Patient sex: M
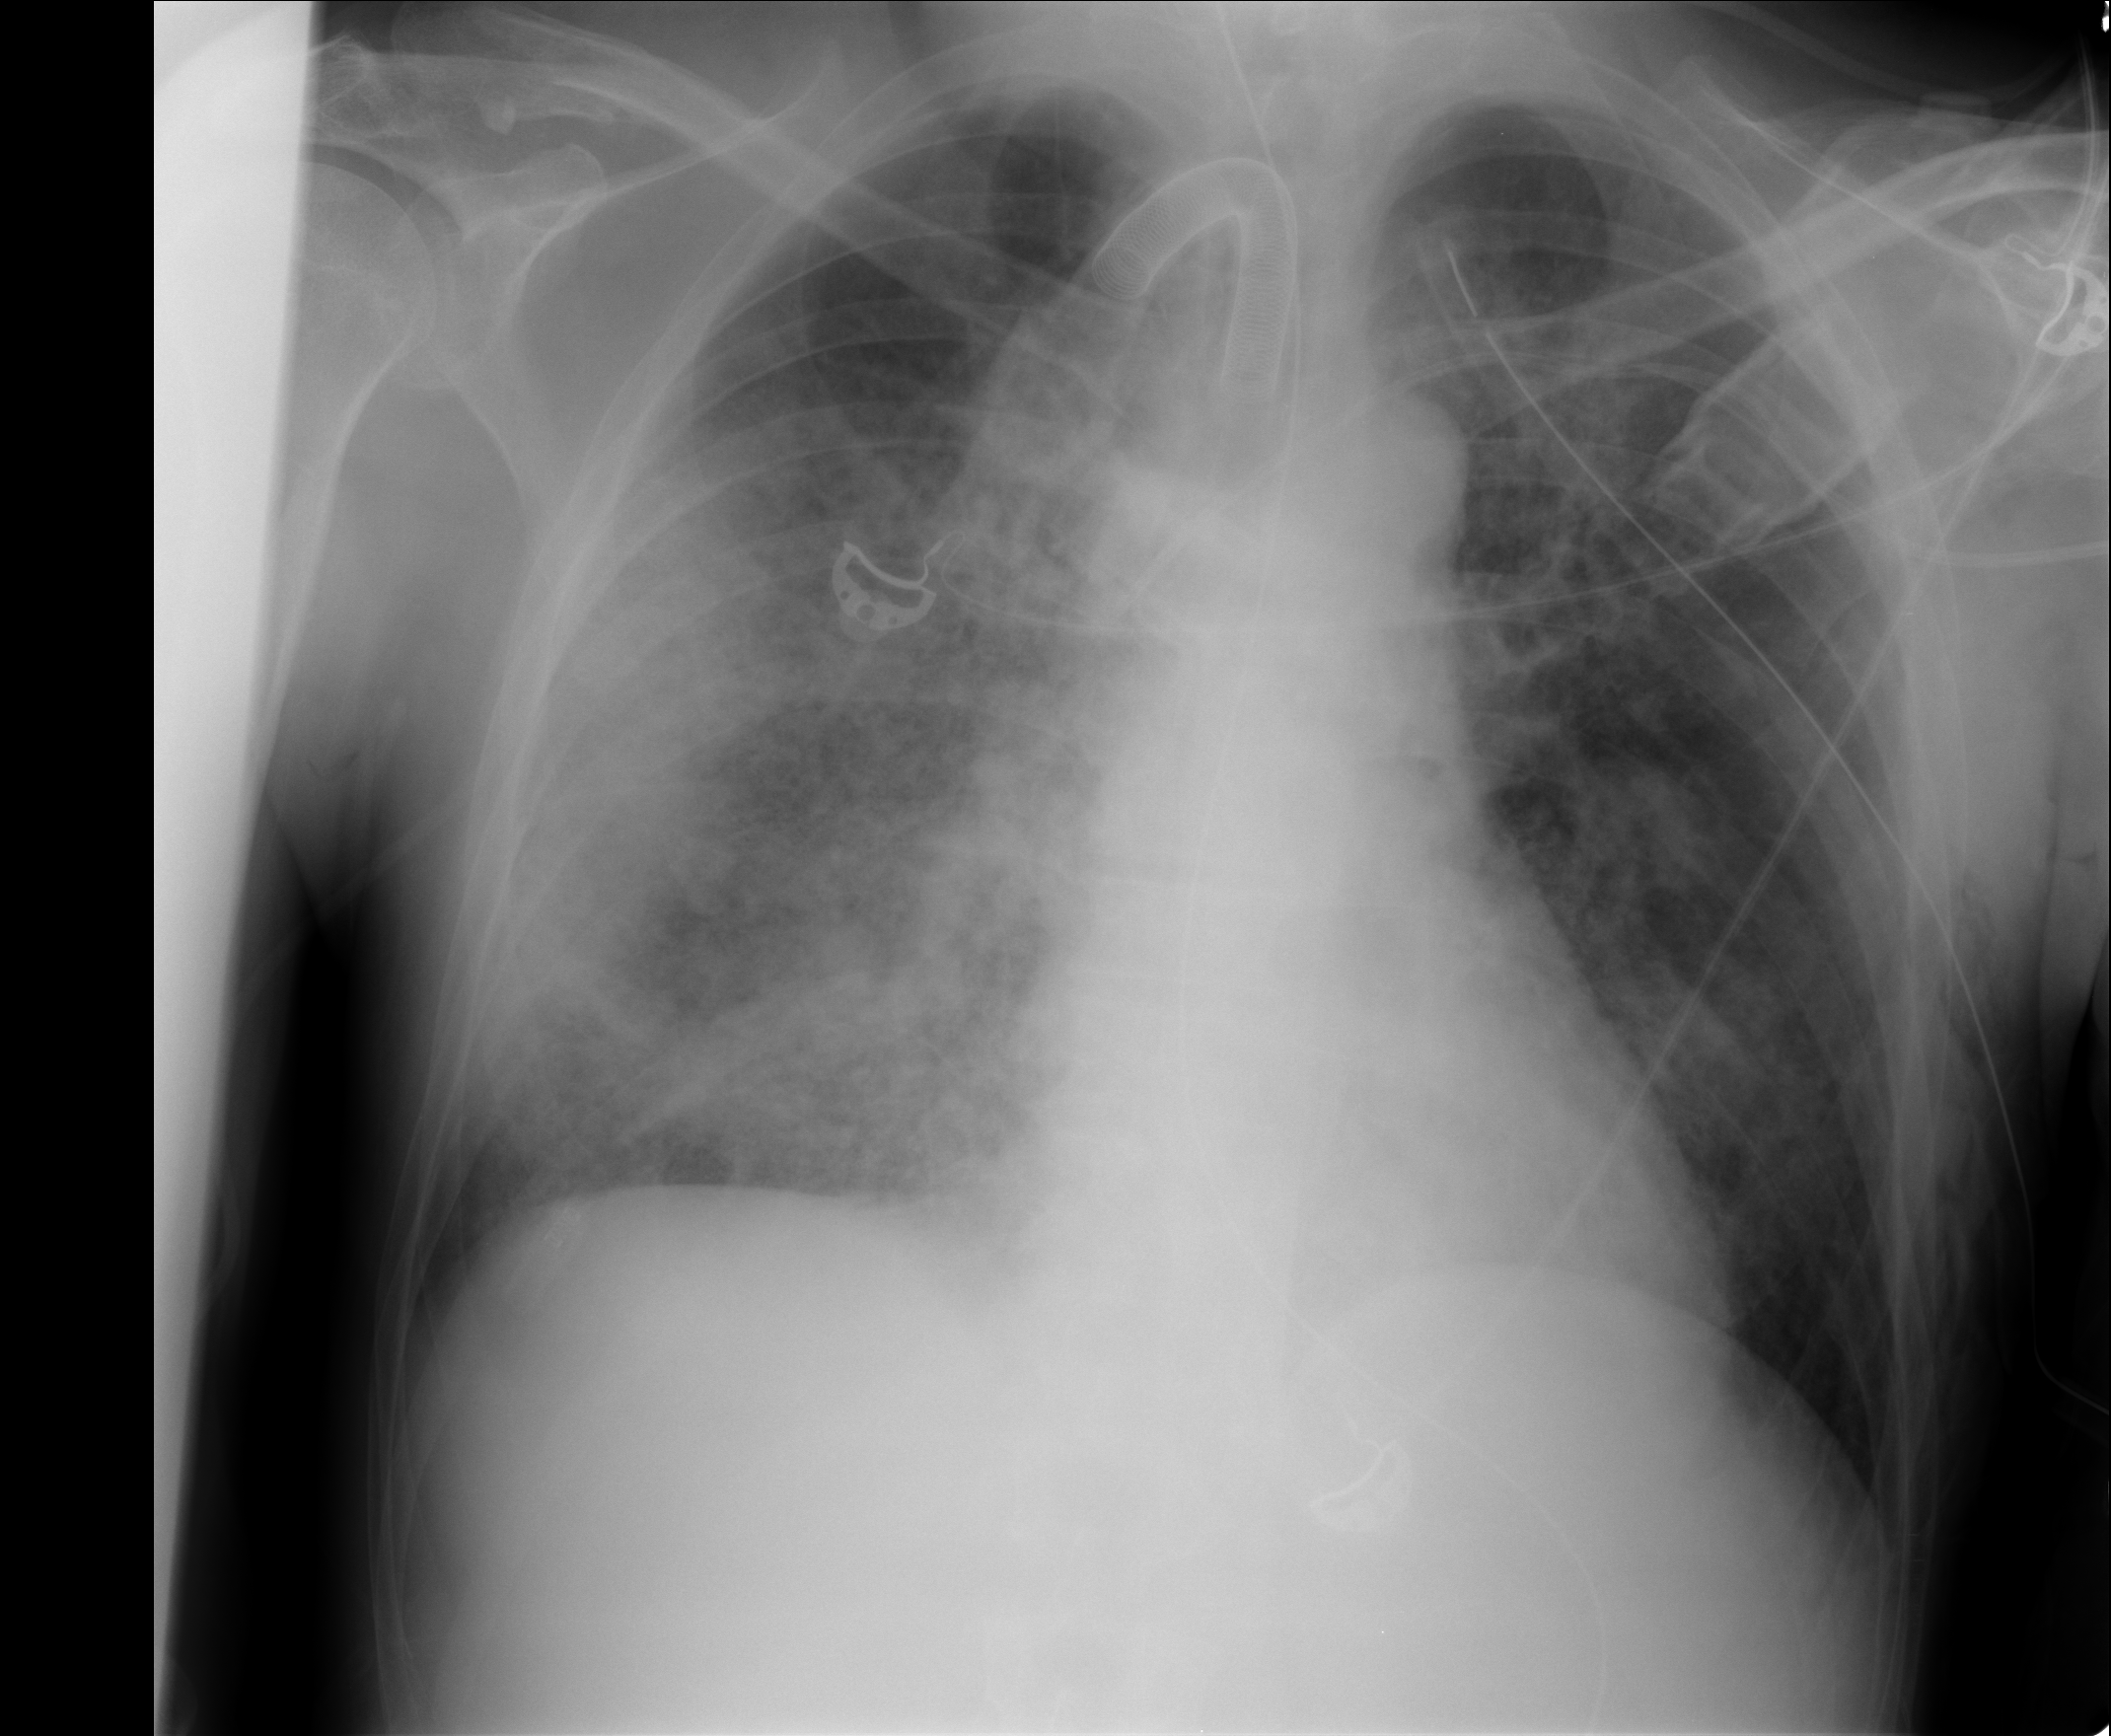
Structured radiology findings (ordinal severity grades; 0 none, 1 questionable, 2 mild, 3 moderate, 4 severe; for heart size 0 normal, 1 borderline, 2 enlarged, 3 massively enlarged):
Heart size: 0
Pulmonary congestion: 0
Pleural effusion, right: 0
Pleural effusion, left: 0
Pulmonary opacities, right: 3
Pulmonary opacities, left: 3
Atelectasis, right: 3
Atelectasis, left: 2